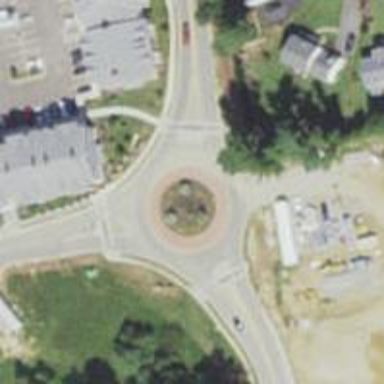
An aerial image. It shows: Roundabout at tertiary road junction.